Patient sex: F
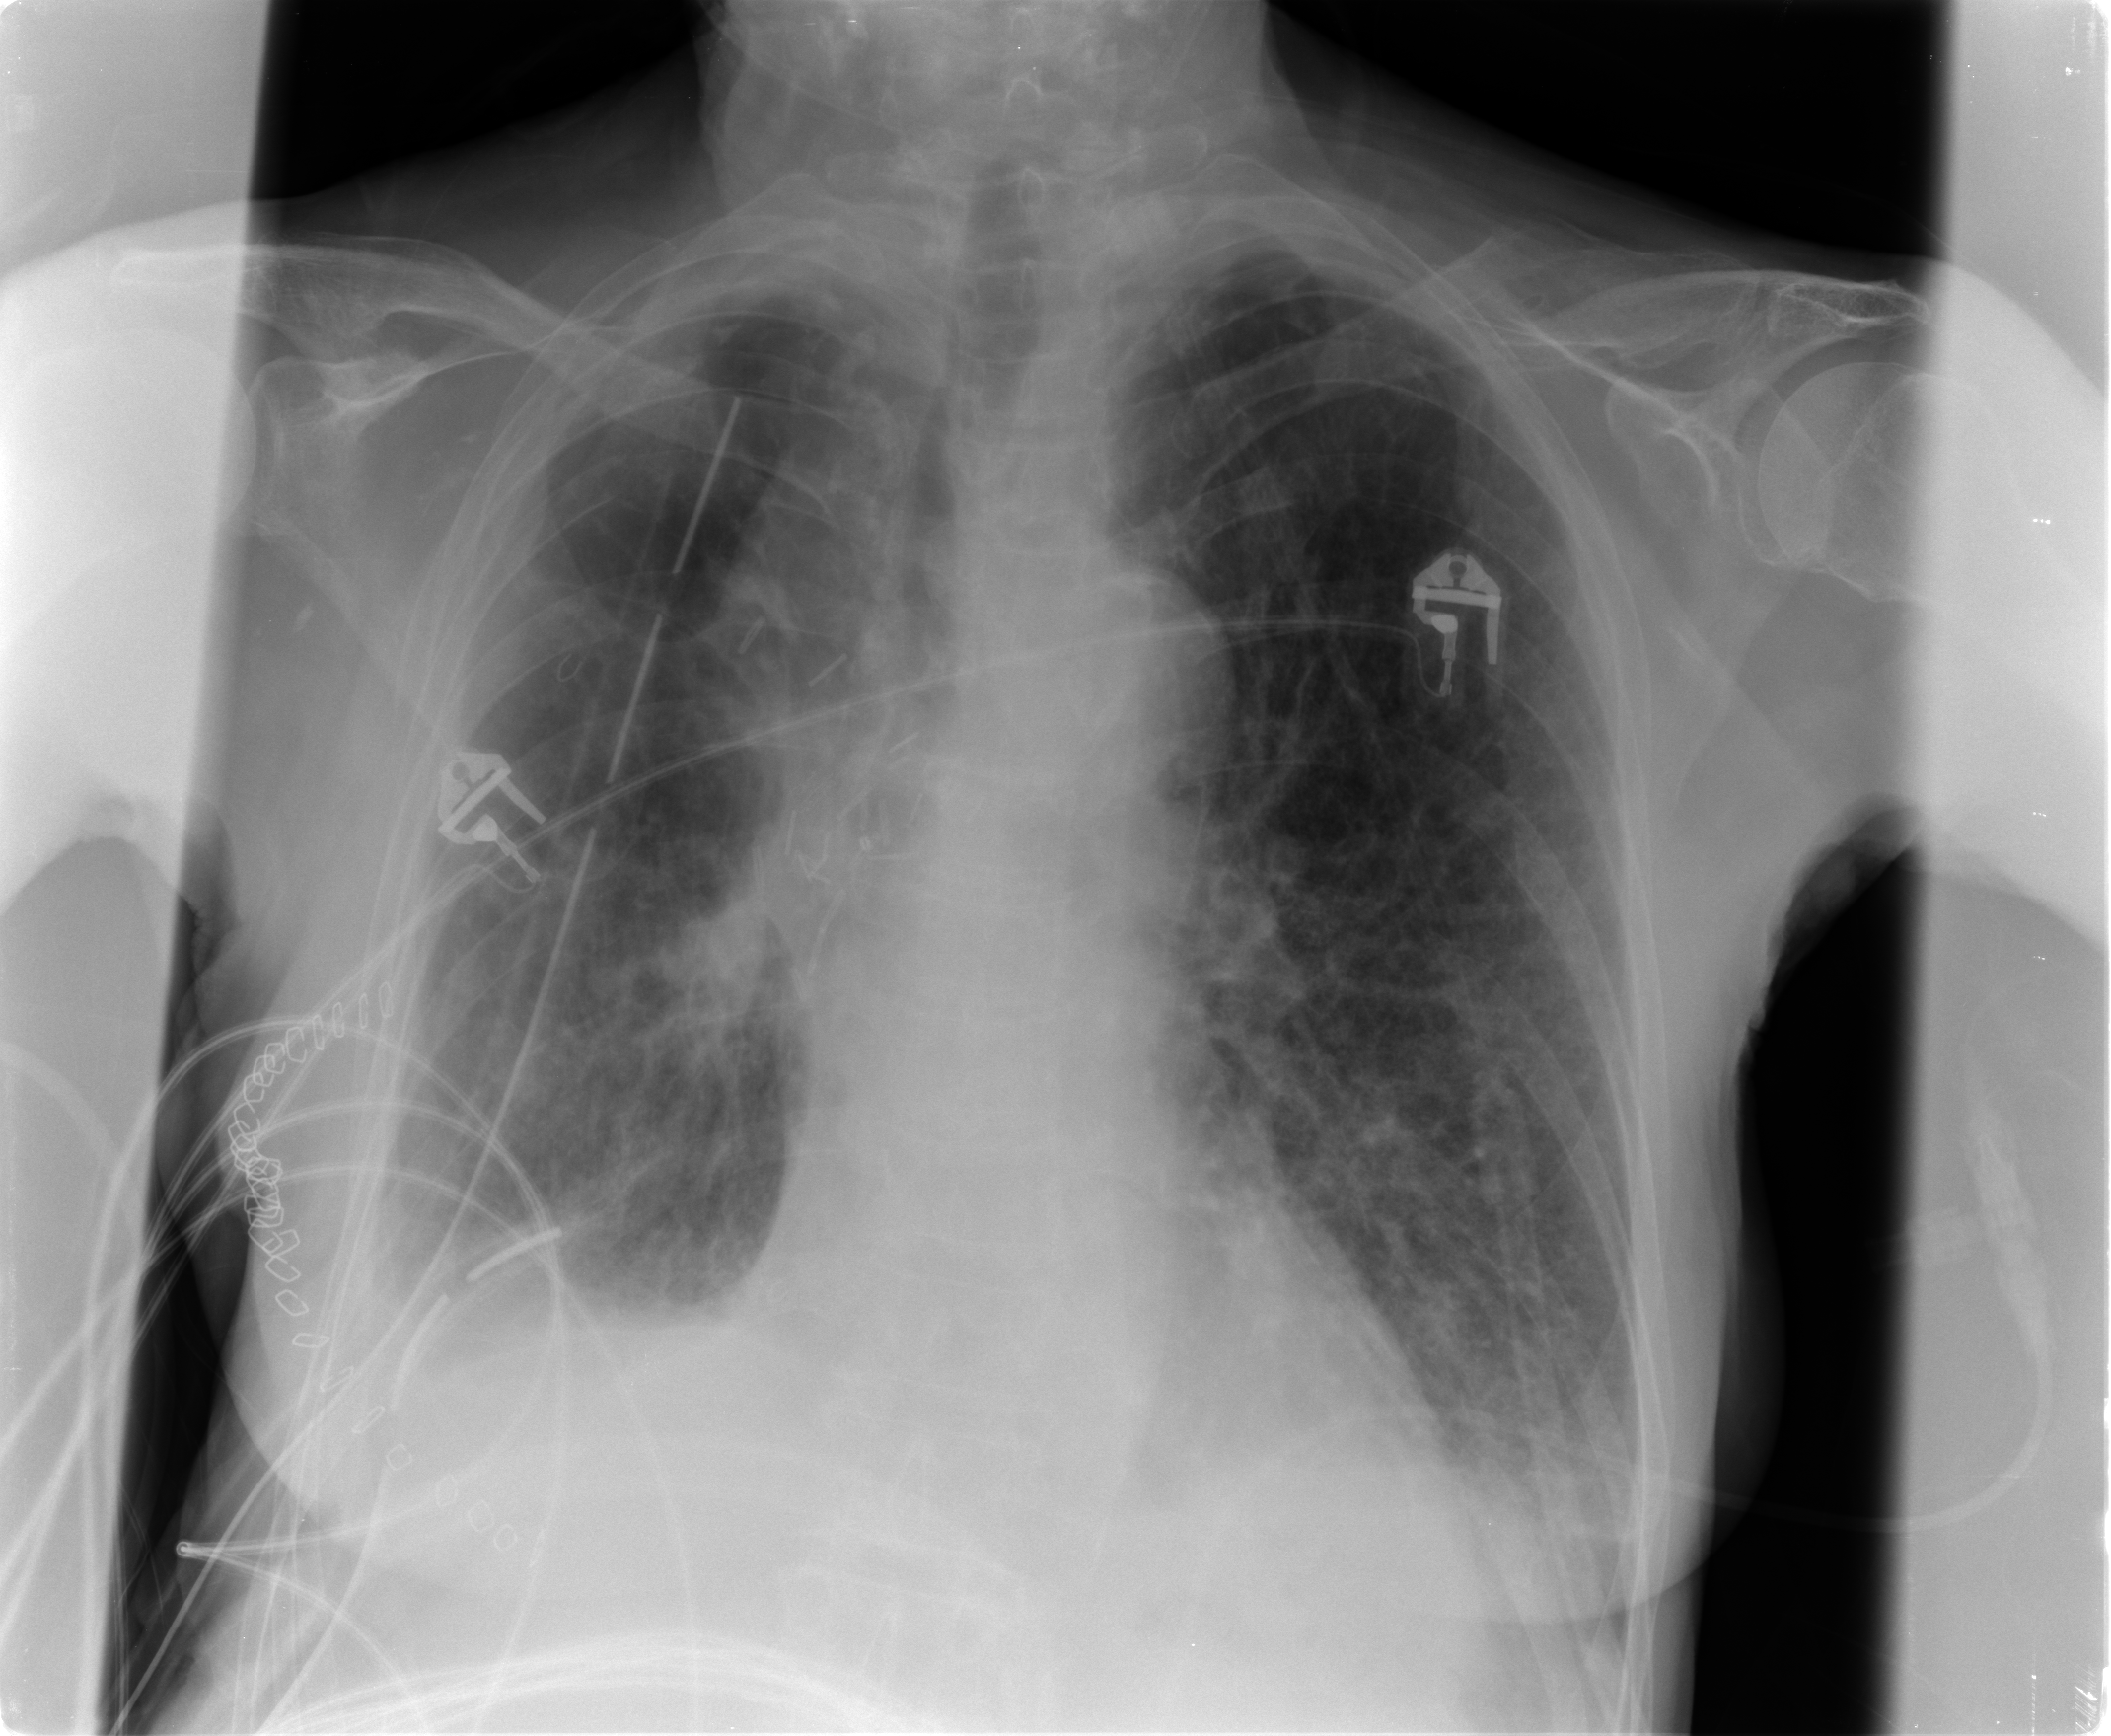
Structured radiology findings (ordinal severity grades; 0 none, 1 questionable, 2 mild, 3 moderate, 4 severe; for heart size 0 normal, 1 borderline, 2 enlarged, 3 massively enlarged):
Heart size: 0
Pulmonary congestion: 1
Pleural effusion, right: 1
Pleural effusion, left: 1
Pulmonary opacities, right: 3
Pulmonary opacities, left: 3
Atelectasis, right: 2
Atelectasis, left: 2